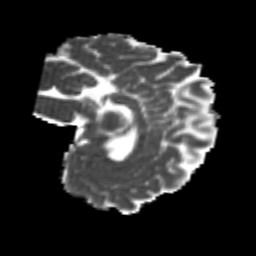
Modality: MD
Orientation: sagittal
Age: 22
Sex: male
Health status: healthy
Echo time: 0.074 s